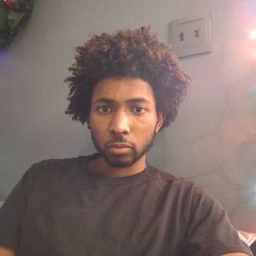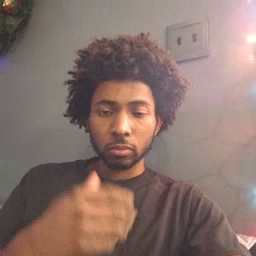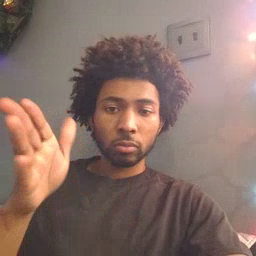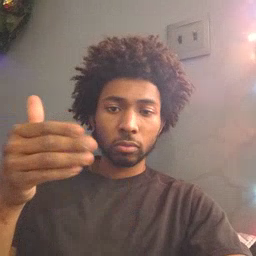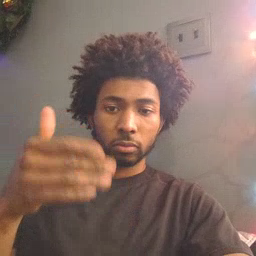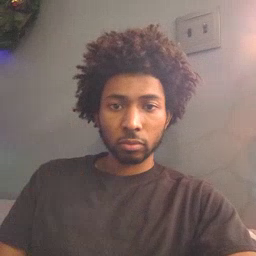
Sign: flag